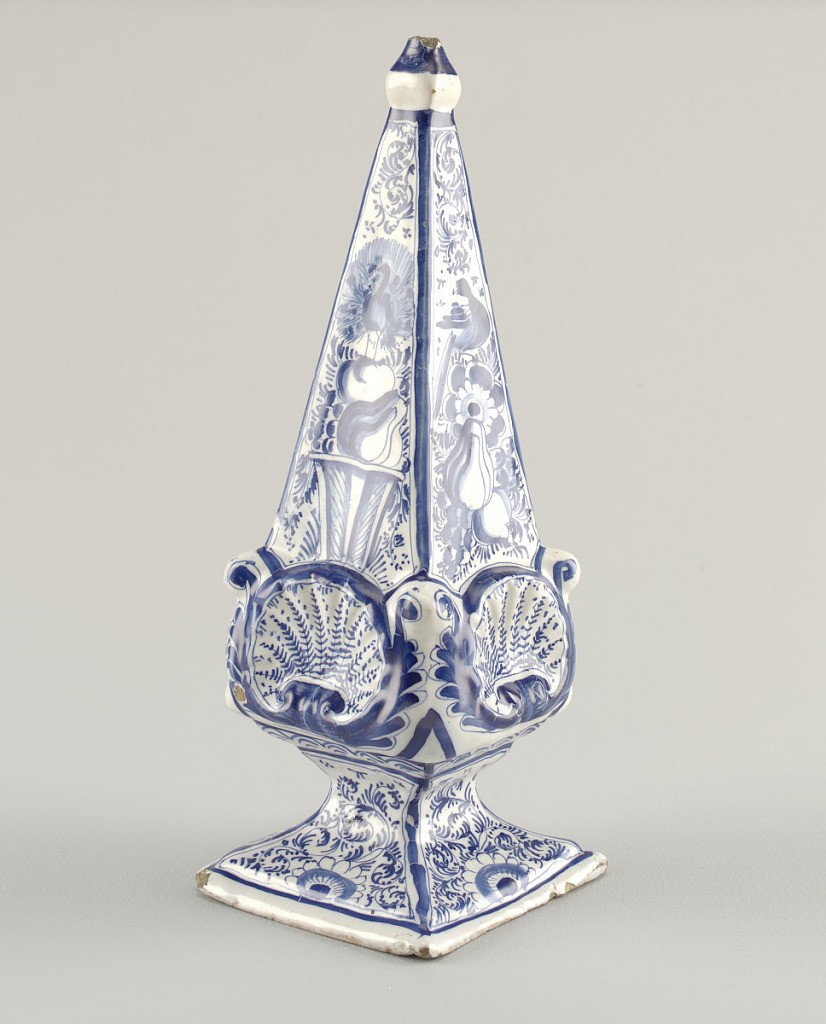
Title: Obelisk
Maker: Petrus van Marum
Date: ca. 1700–30
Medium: Glazed earthenware
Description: Four-sided obelisk with molded shell and scroll ornaments at base of each side, finial at top, splayed foot; painted in underglaze blue, the sides with fruit and birds, the base with floral/leaf scrolls.